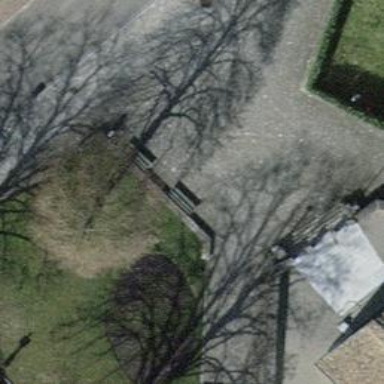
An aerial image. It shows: Bench for seating.